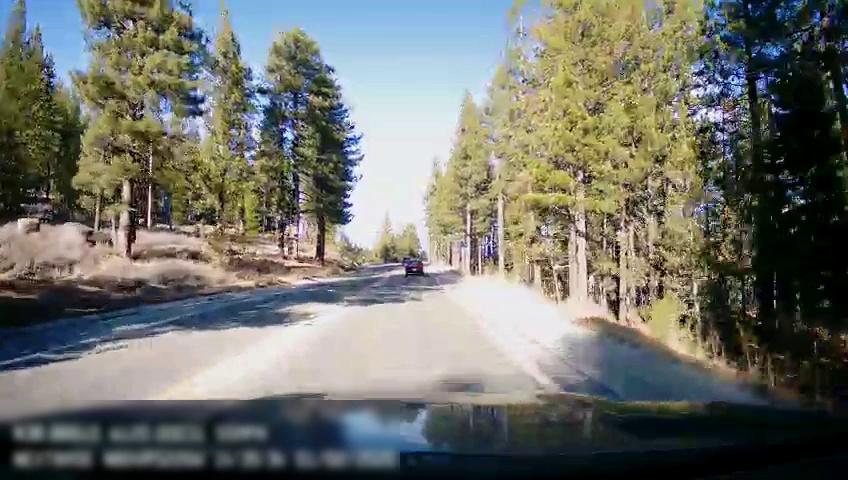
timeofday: Day
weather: Sunny
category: Drivable Space
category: Vehicles | Car
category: Lanes | Current Lane
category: Lanes | Current Lane